Question: I have a menu like

It shows only select button but I want when I select Hello 2 open Hello2 view controller.
My code :
'''
enter code here
- (IBAction)selectClicked:(id)sender {
NSArray * arr = [[NSArray alloc] init];
arr = [NSArray arrayWithObjects:@"Hello 0", @"Hello 1", @"Hello 2", @"Hello 3", @"Hello 4", @"Hello 5", @"Hello 6", @"Hello 7", @"Hello 8", @"Hello 9",nil];
NSArray * arrImage = [[NSArray alloc] init];
arrImage = [NSArray arrayWithObjects:[UIImage imageNamed:@"apple.png"], [UIImage imageNamed:@"apple2.png"], [UIImage imageNamed:@"apple.png"], [UIImage imageNamed:@"apple2.png"], [UIImage imageNamed:@"apple.png"], [UIImage imageNamed:@"apple2.png"], [UIImage imageNamed:@"apple.png"], [UIImage imageNamed:@"apple2.png"], [UIImage imageNamed:@"apple.png"], [UIImage imageNamed:@"apple2.png"], nil];
if(dropDown == nil) {
CGFloat f = 200;
dropDown = [[NIDropDown alloc]showDropDown:sender :&f :arr :arrImage :@"down"];
dropDown.delegate = self;
}
else {
[dropDown hideDropDown:sender];
[self rel];
}
}
-(void)rel{
// [dropDown release];
dropDown = nil;
}
'''
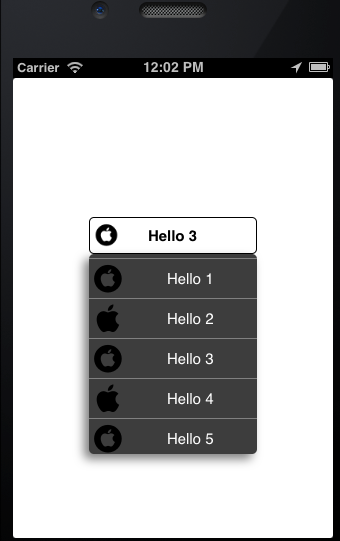
Answer: Ok.. So if i'm not wrong this is the class you are using <URL>
if you see this method
'''
- (void)tableView:(UITableView *)tableView didSelectRowAtIndexPath:(NSIndexPath *)indexPath {
// Before you do hiding of the table just pass the indexPath as a tag to the button.
btnSender.tag = indexPath.row;
[self hideDropDown:btnSender];
}
'''
So when you -rel is called you can use the button tag to open a new view controller in
'''
-(void)rel{
// use button tag to open respective view controller here.
dropDown = nil;
}
'''